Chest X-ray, PA view. Patient: 57 years old, sex M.
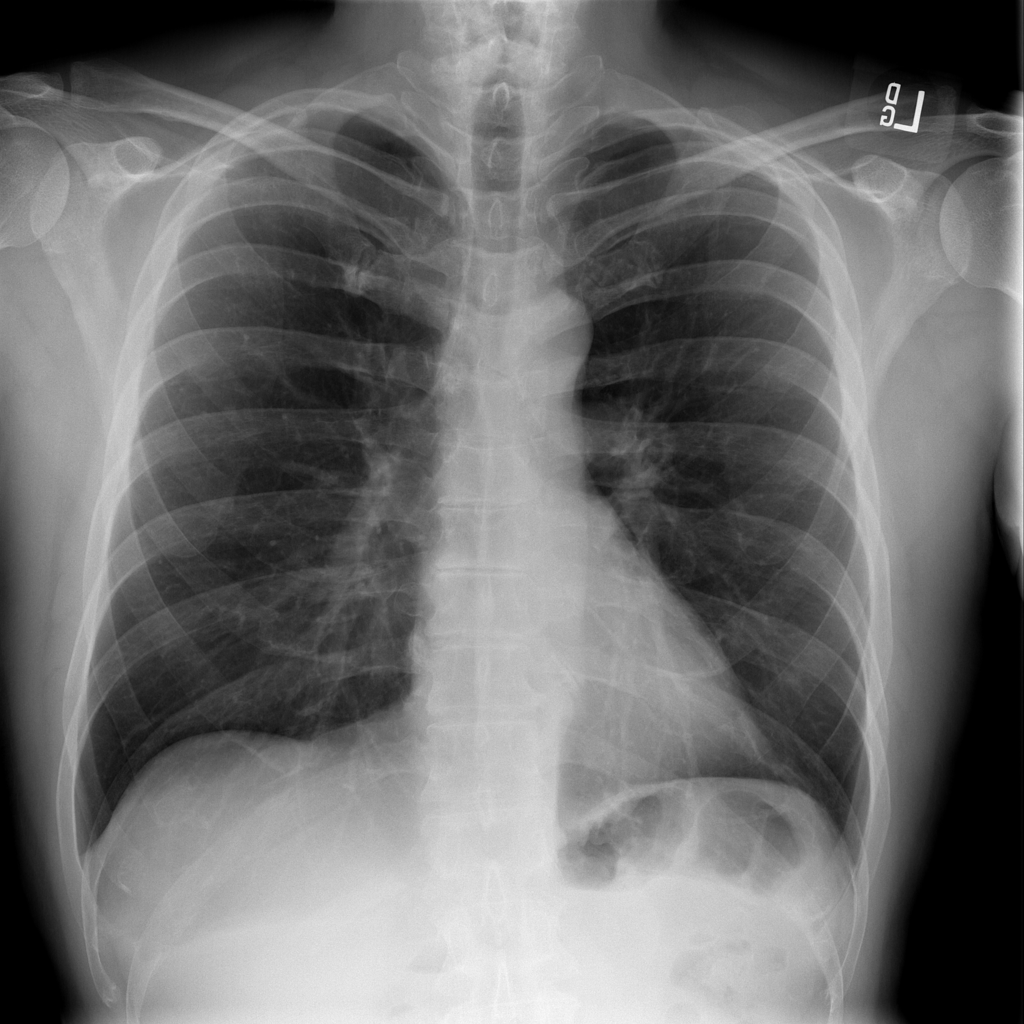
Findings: No Finding